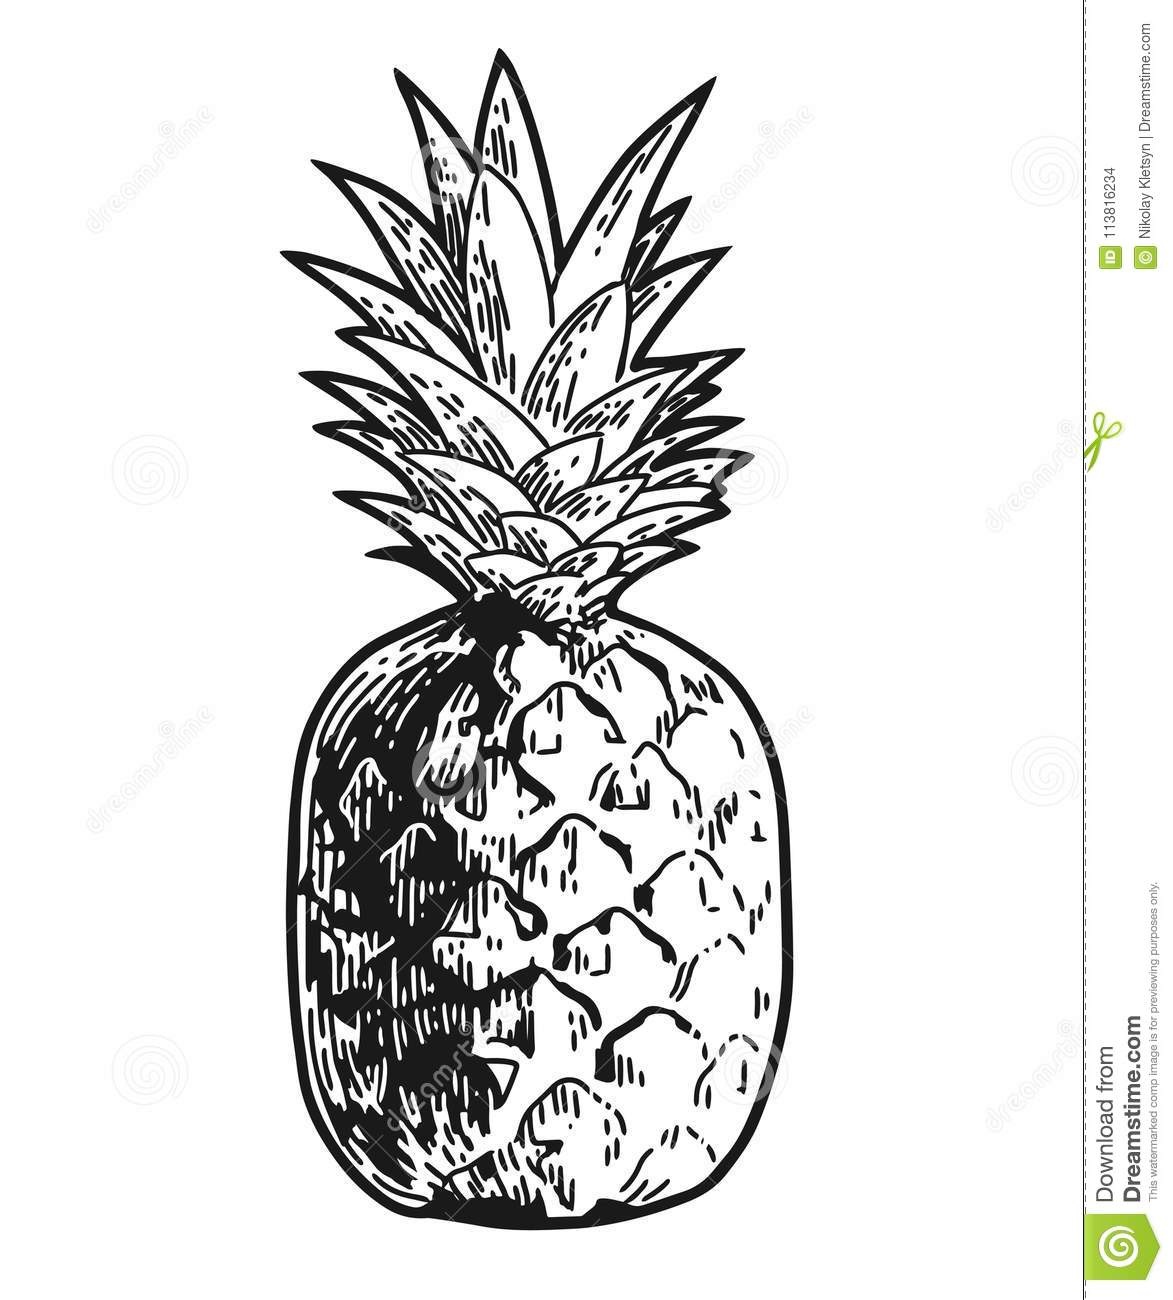
Label: pineapple, ananas